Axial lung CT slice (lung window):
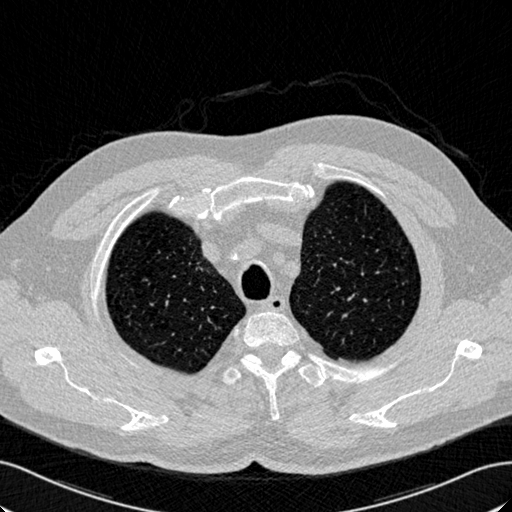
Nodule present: no